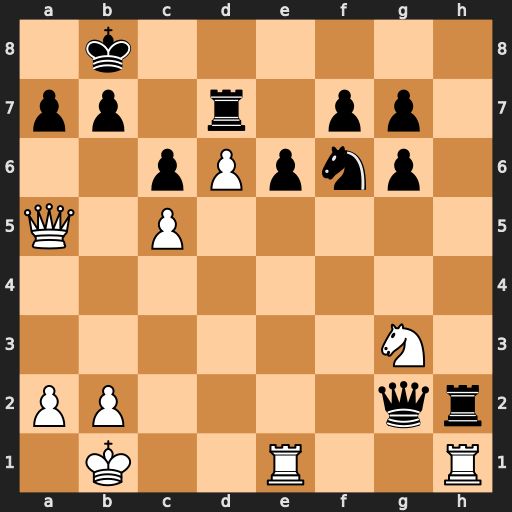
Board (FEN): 1k6/pp1r1pp1/2pPpnp1/Q1P5/8/6N1/PP4qr/1K2R2R
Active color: w
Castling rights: -
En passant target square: -
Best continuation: Rxh2 Qxh2 Rh1 Qxh1+ Nxh1